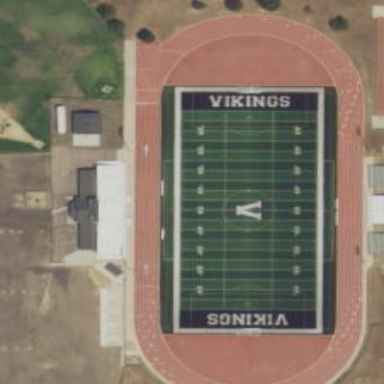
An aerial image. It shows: Pitch for American football.